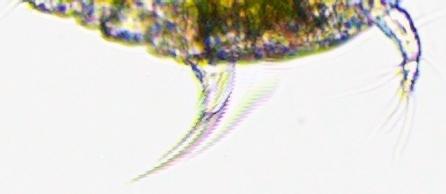
Label: Zooplankton